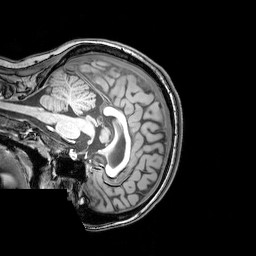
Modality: T1w
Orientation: sagittal
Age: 21
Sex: female
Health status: healthy
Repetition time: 0.081 s
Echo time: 0.037 s